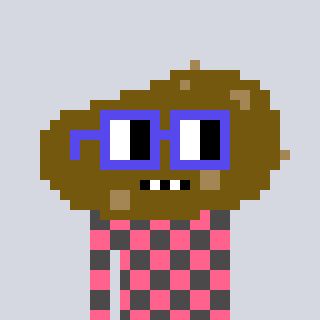
a pixel art character with square blue glasses, a potato-shaped head and a grayscale-colored body on a cool background